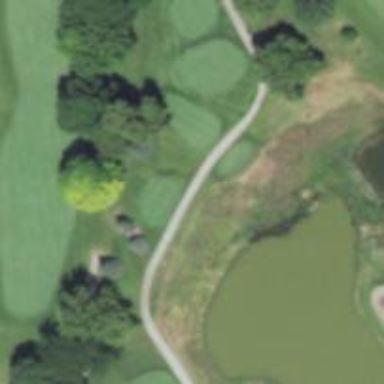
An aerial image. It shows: Path used for both walking and golf.